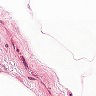
Metastatic tissue present: no